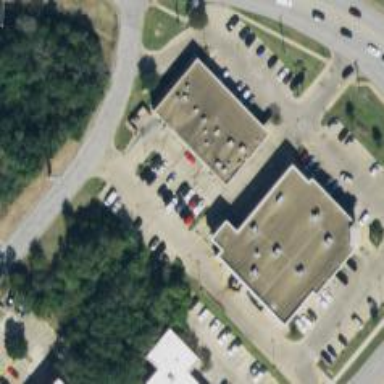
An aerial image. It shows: Pharmacy building providing healthcare services.